Question: I know this is pretty standard procedure, but yet due to some custom demands for the way the table is created I'm in trouble finding a way to read the data from the table and pass it back to the controller.
I build my table using records from the database each record holds rowNo and columnNo, and the problem is that each raw may have different number of columns. I couldn't find a proper plugin that can build this so instead I made a simple method that creates a string that I pass to the view.
Just to get the idea for what I'm talking about here is a snippet from the code where you can see how I create '<td>..</td>' :
'''
sb.Append("<td>" + innerArray[a][0].QuestionText +
"<input type='textbox' value=" +
innerArray[a][0].FieldValue + "></td>");
'''
I know it's not very smart to use StringBuilder and '+' but for now it works. So however, after building my string and passing it to the view I get this :

And this is the source from the 'View page source':
'''
<tr>
<td>alabala<input type='textbox' value=></td>
<td colspan=2><input type='textbox' value=yes></td>
</tr>
<tr>
<td colspan=3>alabala<input type='textbox' value=yes></td>
</tr>
<tr>
<td colspan=3>alabala<input type='textbox' value=yes></td>
</tr>
<tr>
<td>alabala<input type='textbox' value=no></td>
<td>alabala<input type='textbox' value=no></td>
<td>alabala<input type='textbox' value=no></td>
</tr>
<tr>
<td>alabala<input type='textbox' value=no></td>
<td colspan=2><input type='textbox' value=no></td>
</tr>
<tr>
<td colspan=3>alabala<input type='textbox' value=></td>
</tr>
<tr>
<td colspan=3>alabala<input type='textbox' value=no></td>
</tr>
'''
It's how you see it - one long string containing the whole HTML code.
all text boxes are editable so what I need is a way to read the data for each text box and save/pass it along with the RowNo and ColumnNo so I can save it back in my database.
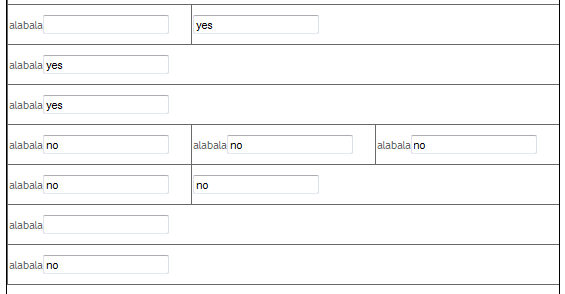
Answer: Why don't you use a view model? What you have done with this string builder inside a controller action is something that goes against absolutely all good practices that you might have in the MVC design pattern.
So, as always you could start by defining a view model that will meet the requirements of your view:
'''
public class ColViewModel
{
public string RowNumber { get; set; }
public string ColumnNumber { get; set; }
public string QuestionText { get; set; }
public string FieldValue { get; set; }
}
public class RowViewModel
{
public List<ColViewModel> Columns { get; set; }
}
'''
Alright, now let's go ahead and populate this view model and pass it to the view:
'''
public ActionResult Index()
{
// in your question you have shown something called innerArray, so I assume you
// already retrieved this from your database or something:
SomeDomainModel[,] innerArray = ...
var model = new List<RowViewModel>();
for (var row = 0; row < innerArray.GetUpperBound(0); row++)
{
var rowModel = new RowViewModel
{
Columns = new List<ColViewModel>()
};
for (var col = 0; col < innerArray.GetUpperBound(1); col++)
{
rowModel.Columns.Add(new ColViewModel
{
RowNumber = innerArray[row, col].RowNo,
ColumnNumber = innerArray[row, col].ColumnNo,
QuestionText = innerArray[row, col].Question,
FieldValue = innerArray[row, col].FieldValue,
});
}
model.Add(rowModel);
}
return View(model);
}
[HttpPost]
public ActionResult Index(List<RowViewModel> model)
{
...
}
'''
and finally in your corresponding strongly typed view:
'''
@model List<RowViewModel>
@using (Html.BeginForm())
{
<table>
@for (var i = 0; i < Model.Count; i++)
{
<tr>
@for (var j = 0; j < Model[i].Columns.Count; j++)
{
<td>
@Html.HiddenFor(x => x[i].Columns[j].RowNumber)
@Html.HiddenFor(x => x[i].Columns[j].ColumnNumber)
@Html.DisplayFor(x => x[i].Columns[j].QuestionText)
@Html.EditorFor(x => x[i].Columns[j].FieldValue)
</td>
}
</tr>
}
</table>
<button type="submit">Save</button>
}
'''